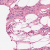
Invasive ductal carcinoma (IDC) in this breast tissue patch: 0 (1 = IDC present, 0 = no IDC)